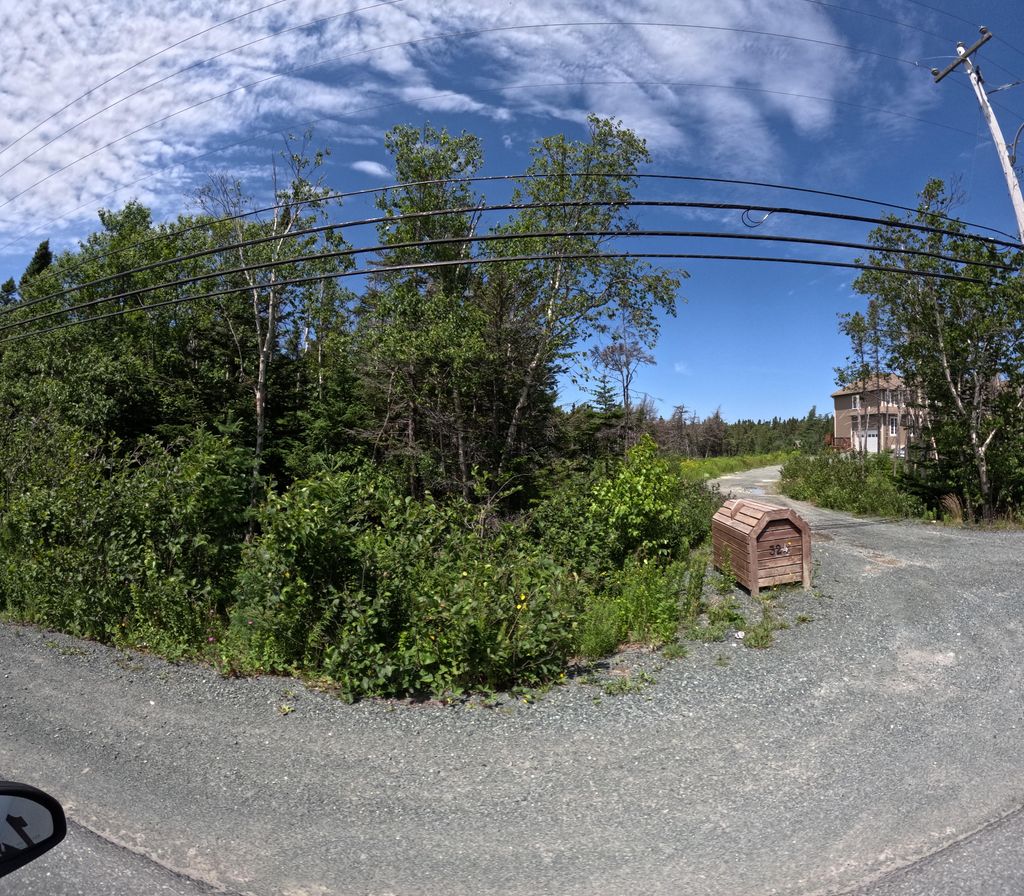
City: st_johns